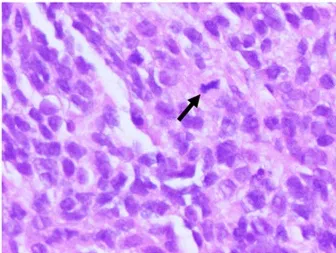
Histopathology examination and FISH of the patient. (B) Microscopic images showing pathological mitotic (Black arrow, H&E x 400).
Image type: pathology (h&e)